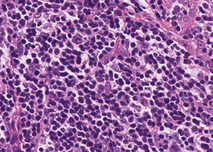
Tumor epithelial tissue: no
Tumor-associated stroma tissue: yes
Normal tissue: no